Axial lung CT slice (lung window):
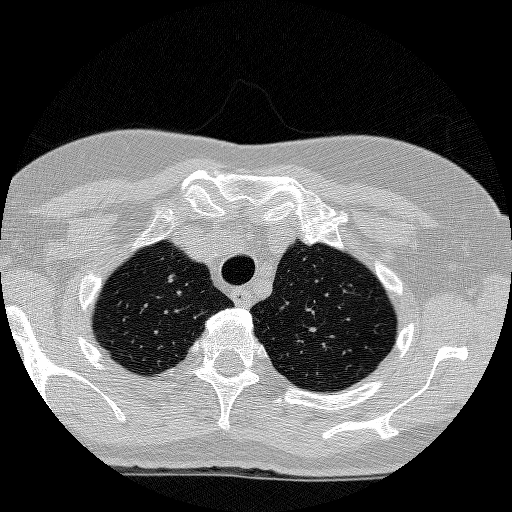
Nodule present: no